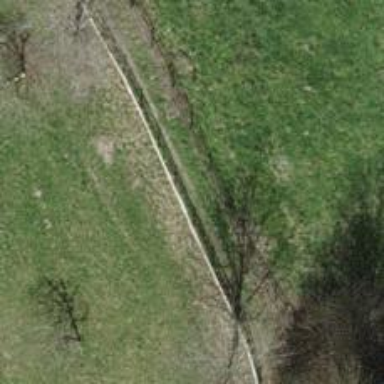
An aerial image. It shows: Unpaved path.